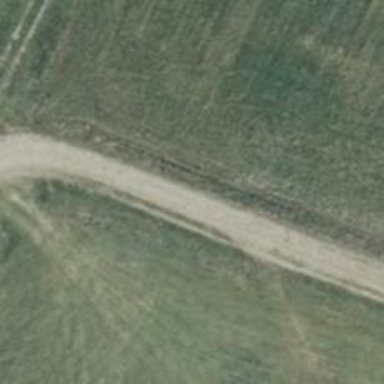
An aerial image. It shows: Track road with grade3 tracktype.